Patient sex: F
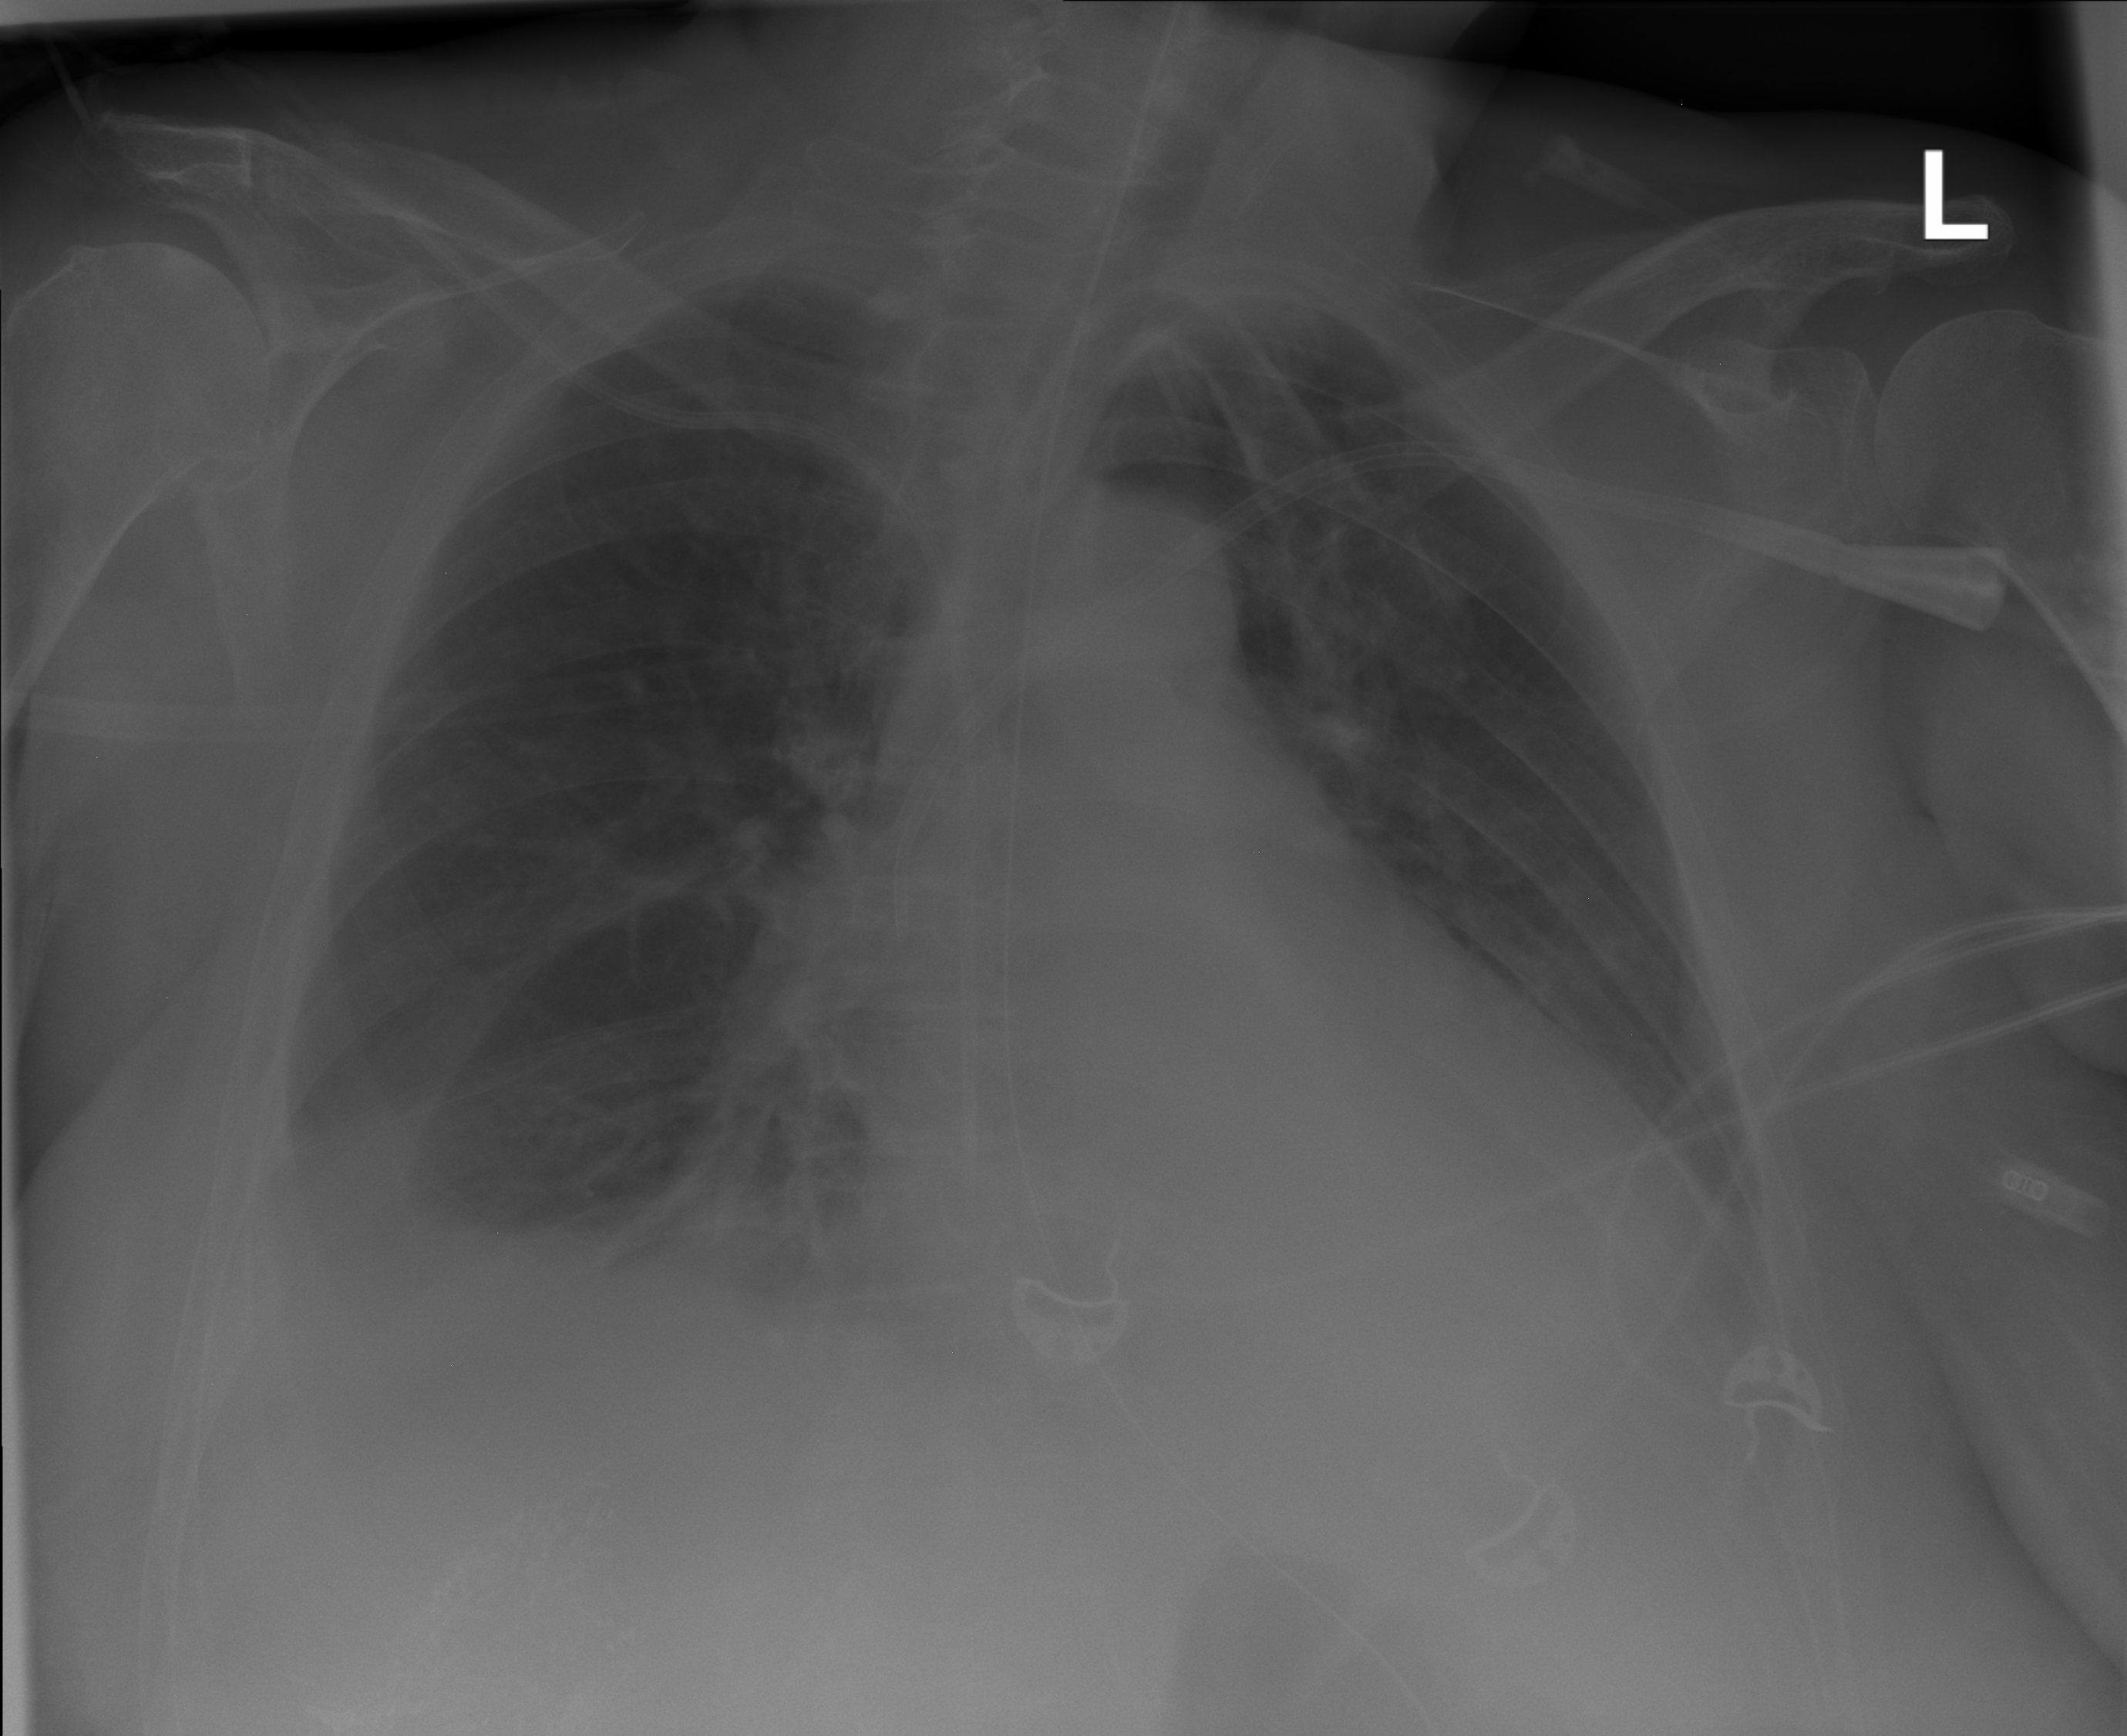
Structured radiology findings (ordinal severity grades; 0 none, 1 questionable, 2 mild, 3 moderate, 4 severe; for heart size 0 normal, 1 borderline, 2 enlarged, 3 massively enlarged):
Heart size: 1
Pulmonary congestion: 0
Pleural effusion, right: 2
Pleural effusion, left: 2
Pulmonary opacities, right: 0
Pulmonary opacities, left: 0
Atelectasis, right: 2
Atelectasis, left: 0